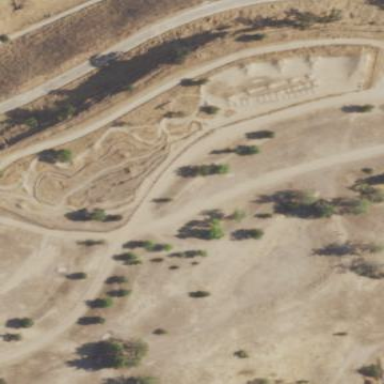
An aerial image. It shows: BMX track on designated pitch land for leisure.